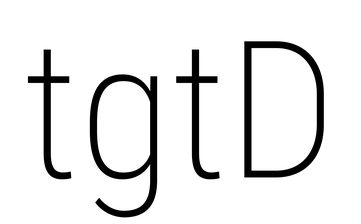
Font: Roboto_Condensed_ExtraLight